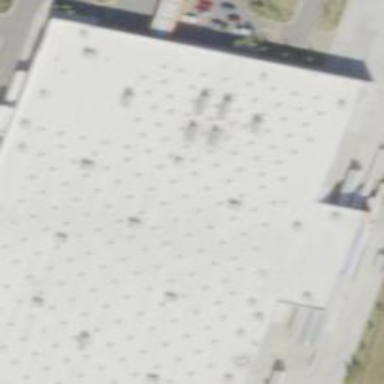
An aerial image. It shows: Commercial building housing supermarket.